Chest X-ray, PA view. Patient: 14 years old, sex M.
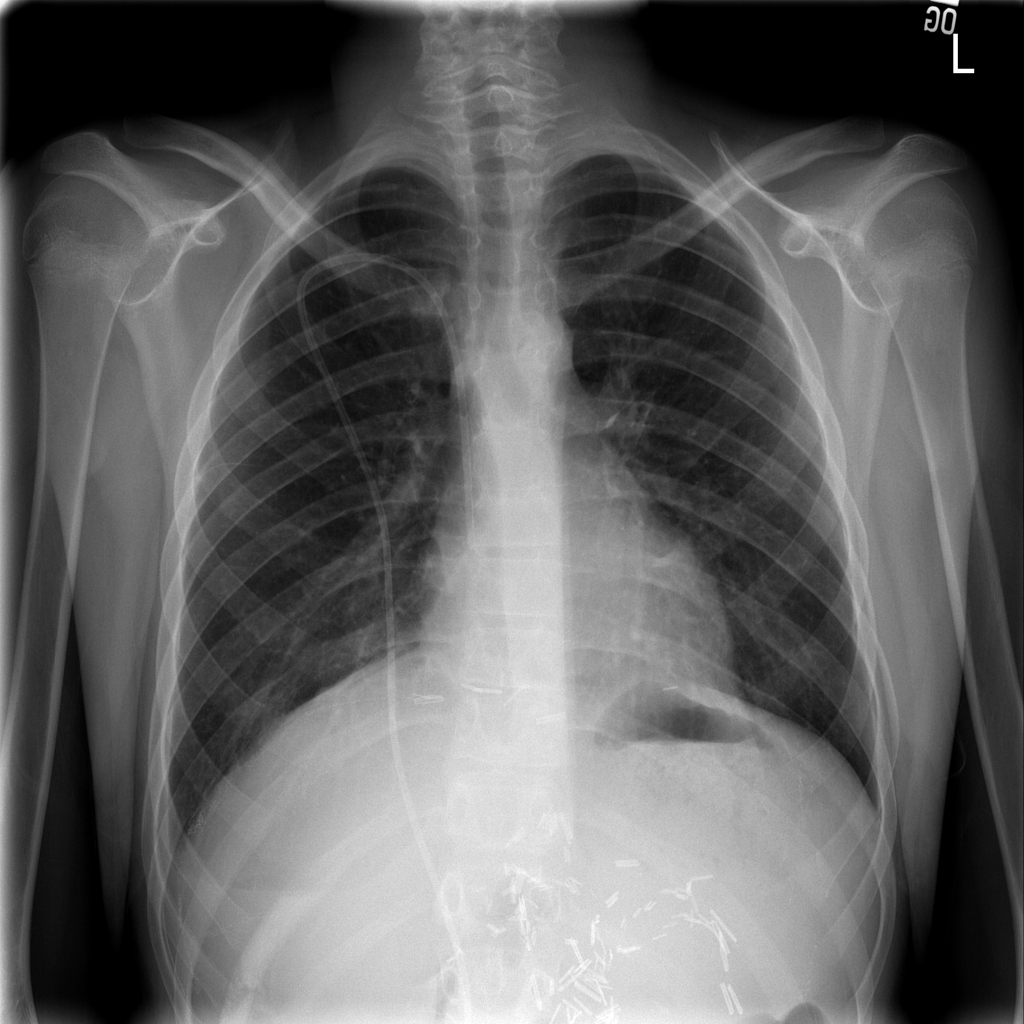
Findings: No Finding